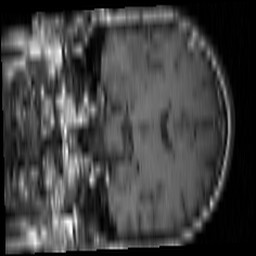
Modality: T1w
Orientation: coronal
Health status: ill
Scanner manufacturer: siemens
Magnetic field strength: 1.5 T
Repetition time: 0.4 s
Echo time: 0.014 s